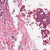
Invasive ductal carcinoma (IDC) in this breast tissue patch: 1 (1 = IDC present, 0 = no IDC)